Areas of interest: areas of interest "Parking Lot"
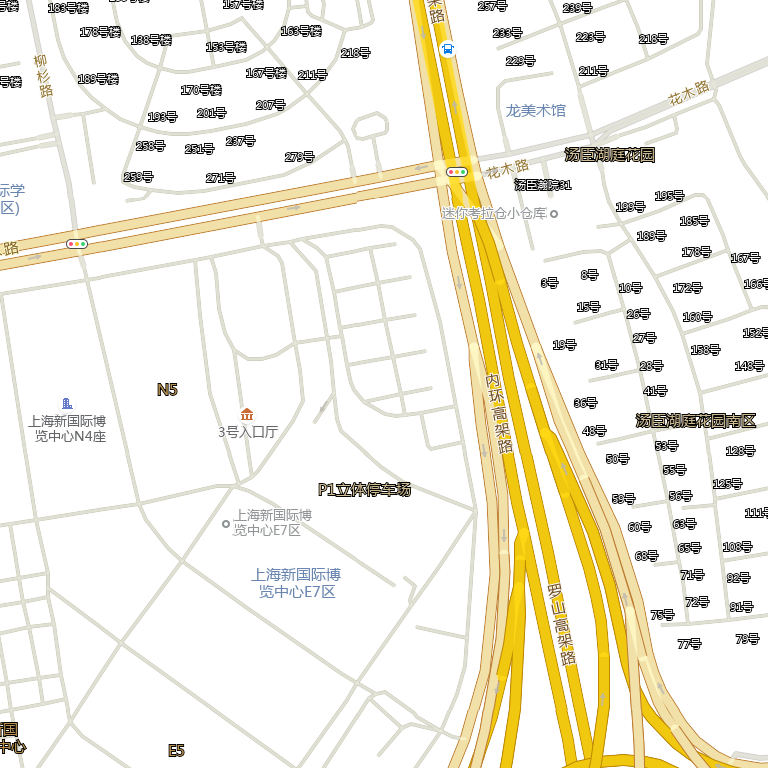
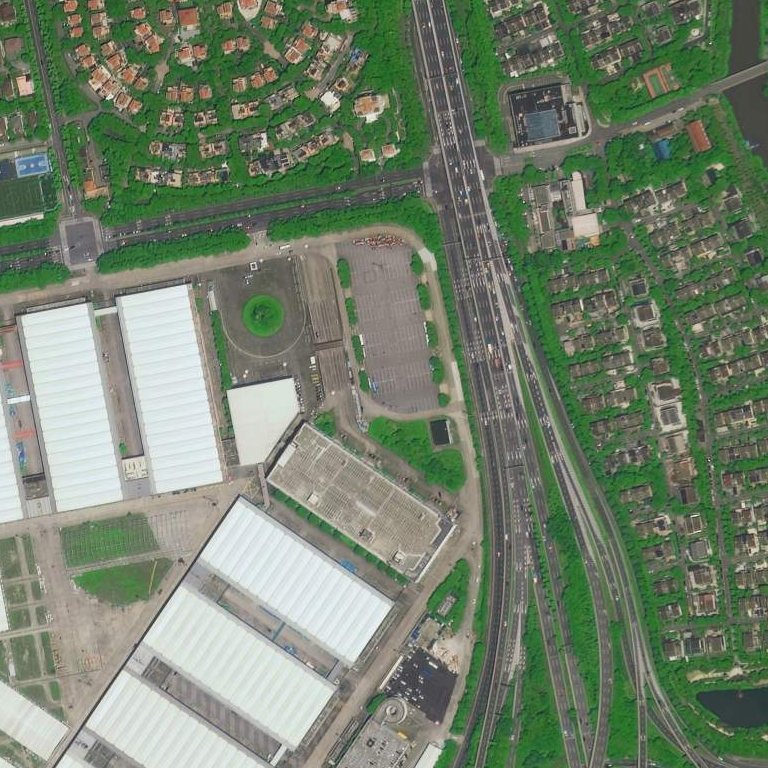